Aerial crown-view tile of a tropical tree (Barro Colorado Island, Panama), acquired 20241216:
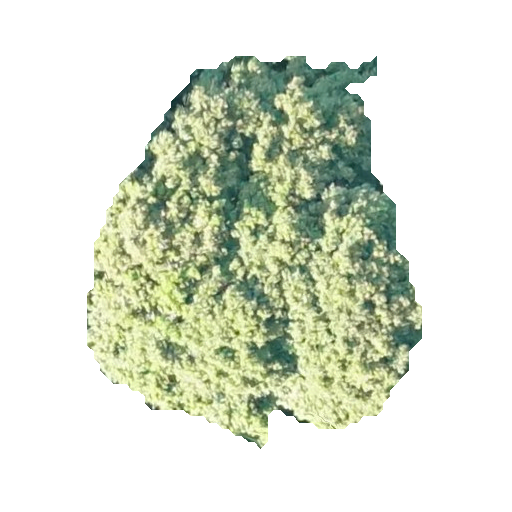
Species: Prioria copaifera
GBIF accepted scientific name: Prioria copaifera
Crown area: 137.173 m²